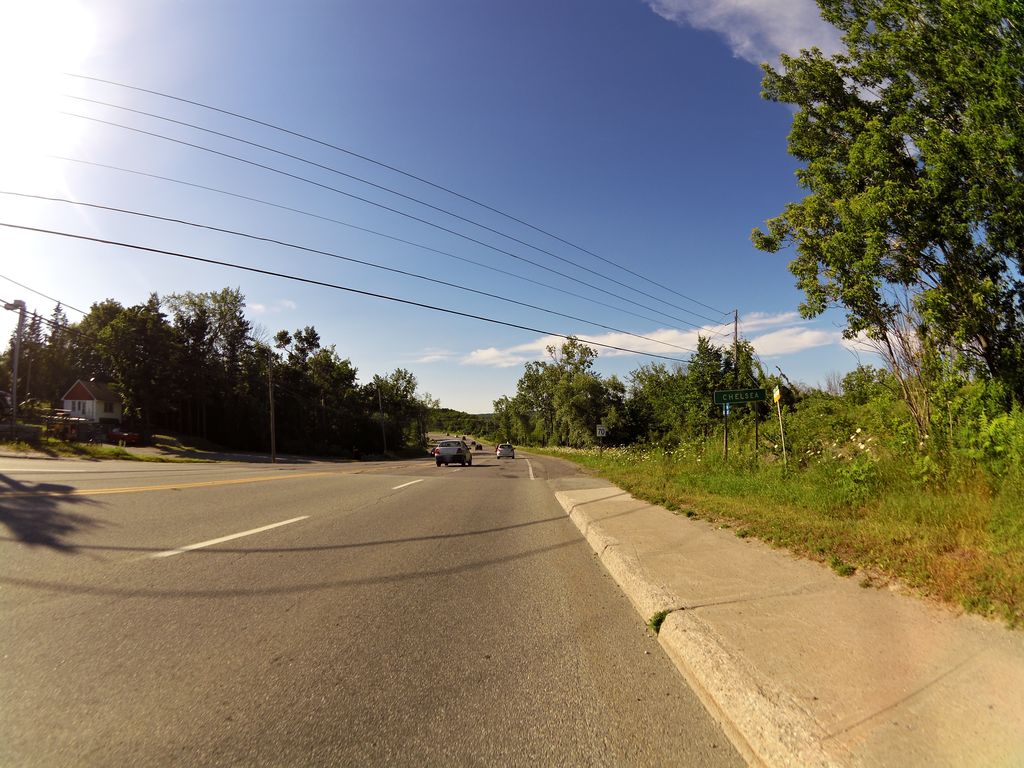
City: ottawa-gatineau